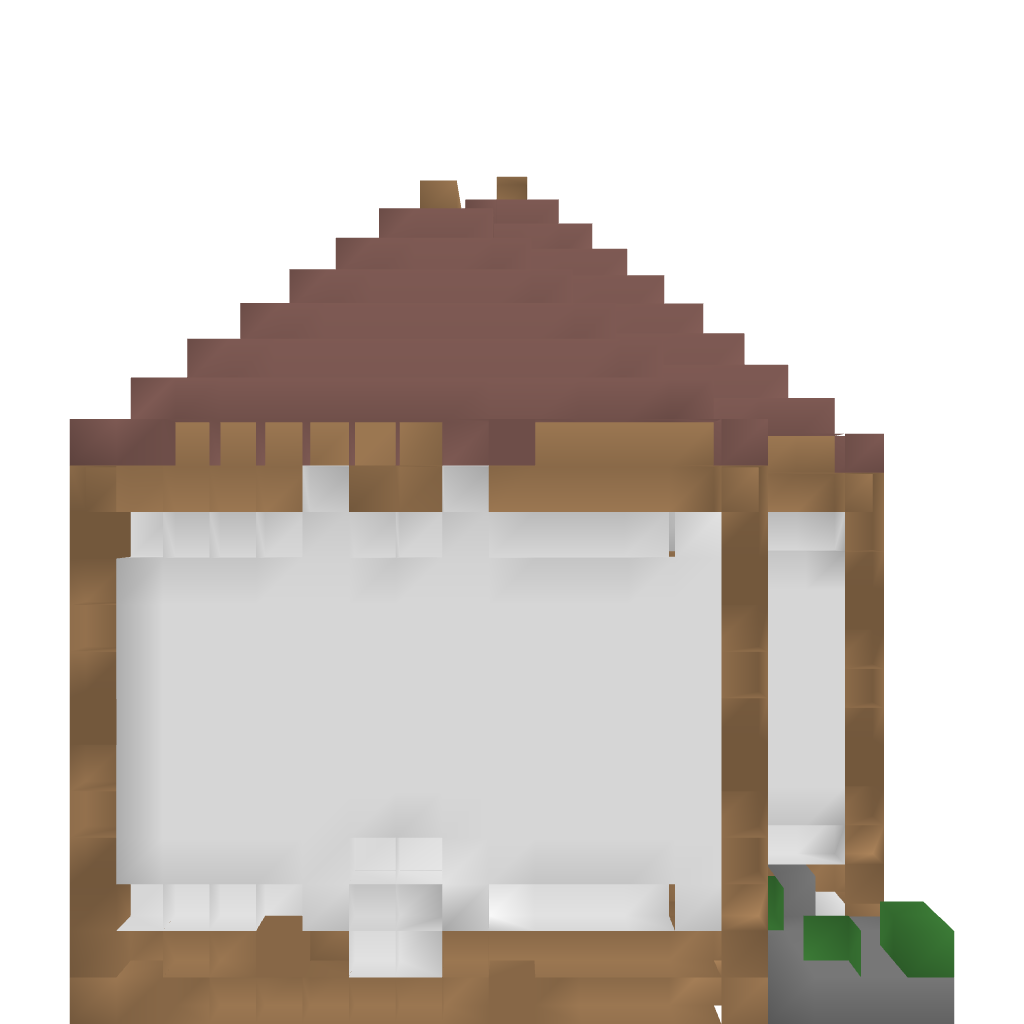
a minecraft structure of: Medium sized house good quality